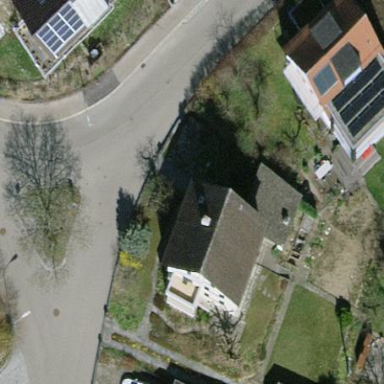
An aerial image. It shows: Detached building.